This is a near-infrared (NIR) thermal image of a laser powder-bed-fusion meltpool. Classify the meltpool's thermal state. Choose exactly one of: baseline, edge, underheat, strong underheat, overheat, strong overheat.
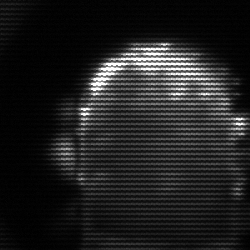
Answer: baseline